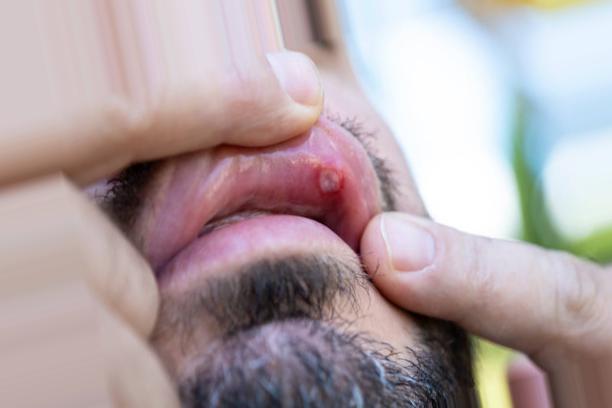
Condition: Mouth Ulcer